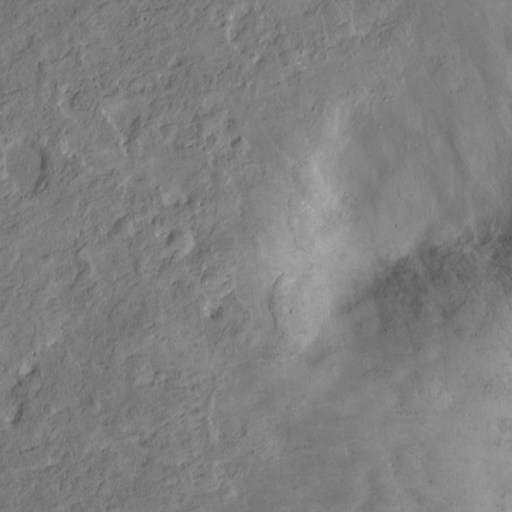
Objects detected: cone